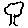
Label: tree